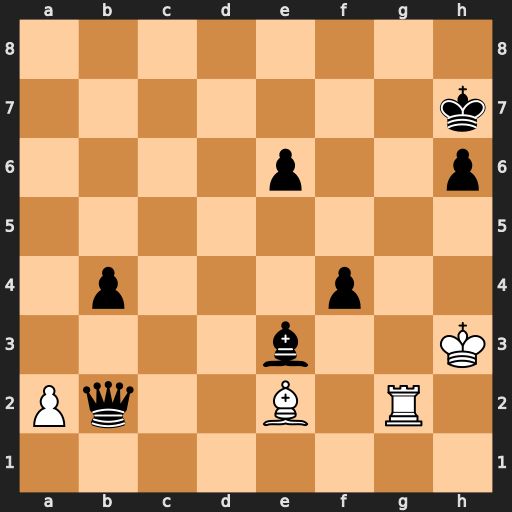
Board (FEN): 8/7k/4p2p/8/1p3p2/4b2K/Pq2B1R1/8
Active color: w
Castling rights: -
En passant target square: -
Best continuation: Bd3+ Kh8 Rxb2